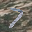
Label: 7